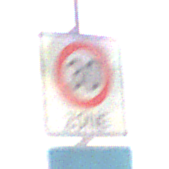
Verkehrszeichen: BeginnZone30
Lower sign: Sackgasse
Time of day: MorningAfternoon
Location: Outdoor (Nature)
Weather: PartlyCloudy
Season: Winter
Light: Natural